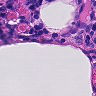
Metastatic tissue present: no